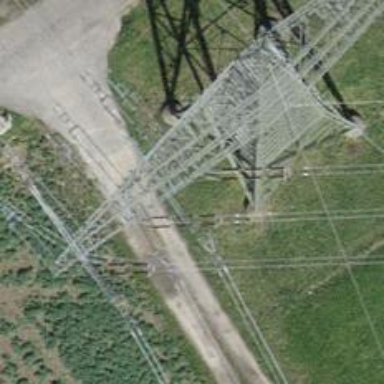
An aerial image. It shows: Power lines with quad and double wires.